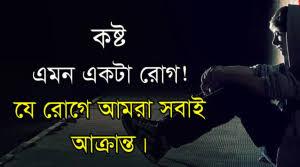
Text: কষ্ট এমন একটা রোগ, যে রোগে আমরা সবাই আক্রান্ত।
Label: Non Hate